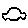
Label: car